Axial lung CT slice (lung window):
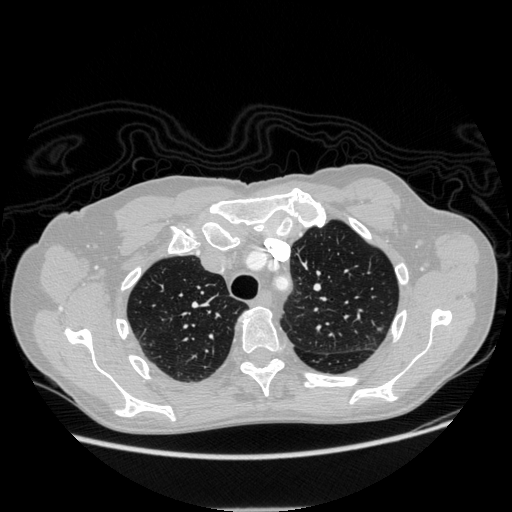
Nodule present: yes
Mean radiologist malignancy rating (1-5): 3